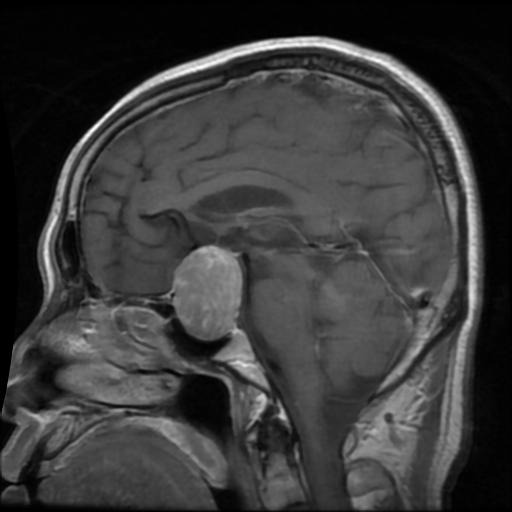
Label: pituitary